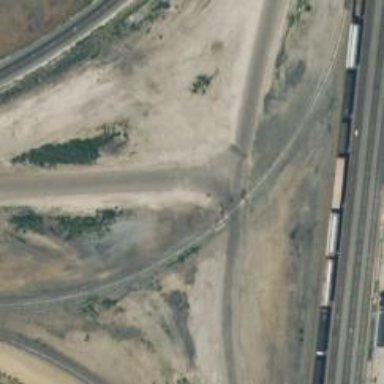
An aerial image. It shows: Railway yard.